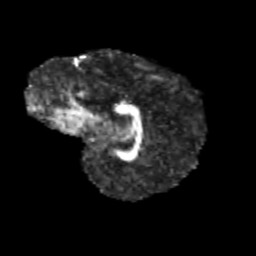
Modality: FA
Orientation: sagittal
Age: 10
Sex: female
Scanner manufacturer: siemens
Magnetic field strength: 3 T
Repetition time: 3.8 s
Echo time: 0.07 s